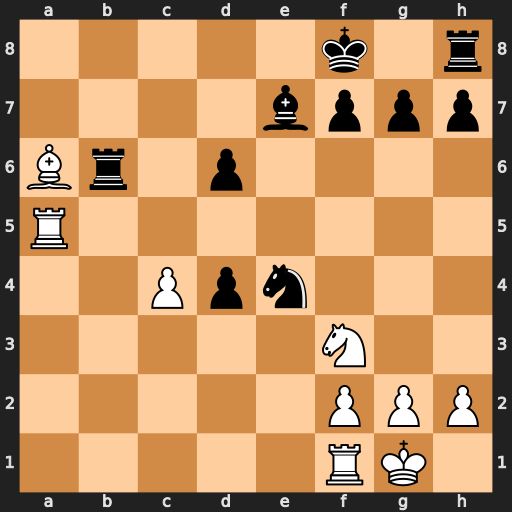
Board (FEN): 5k1r/4bppp/Br1p4/R7/2Ppn3/5N2/5PPP/5RK1
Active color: w
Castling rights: -
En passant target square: -
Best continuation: Bb7 Nf6 Ra8+